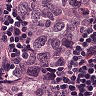
Metastatic tissue present: yes